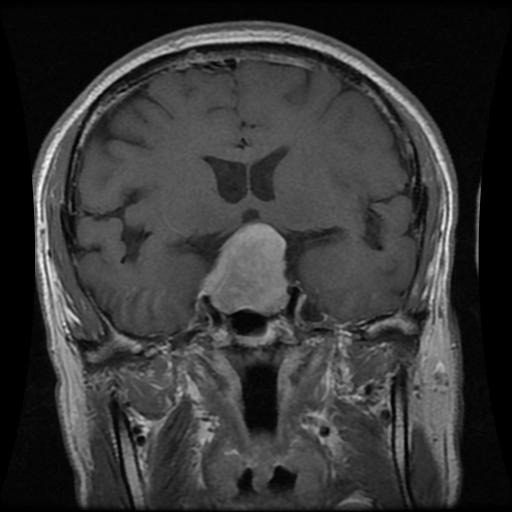
Label: pituitary